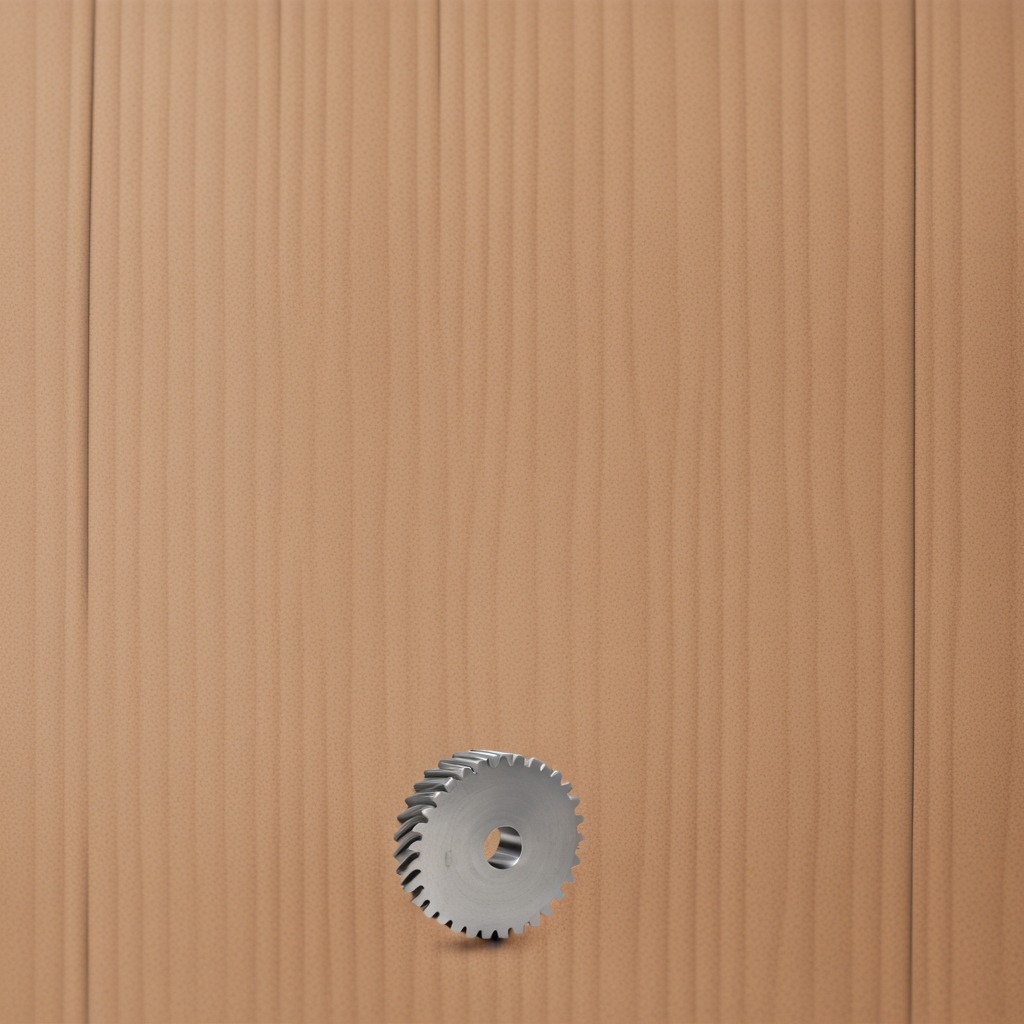
A steel gear with teeth is lying on the cardboard box surface.